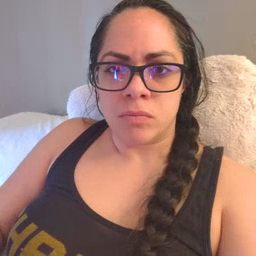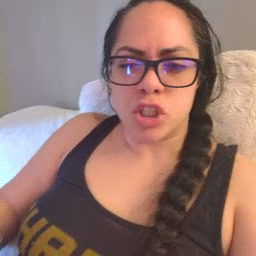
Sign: child